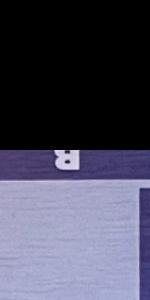
Label: Empty